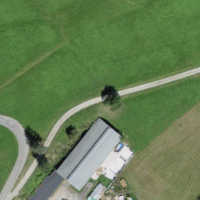
EUNIS habitat code: 24
Species observed at this site:
Salvia pratensis